Question: So In Firefox when I refresh <URL> page the HEX value keeps adding up. Like this

As you can see that's not a proper HEX. It only happens in when you refresh . Not enter the URL and press enter. Here's the code. I'm this is where the code is placed into the fields.
'''
console.log("Here are all the colors that have been generated since you loaded the page.
And ignore any warnings, thats normal.");
var r = $(".r");
var g = $(".g");
var b = $(".b");
r.val(r.val() + "255");
g.val(g.val() + "255");
b.val(b.val() + "255");
function setColor(color) {
var blackWhite = parseInt(color, 16) > 0xffffff / 2 ? 'black' : 'white';
document.body.style.backgroundColor = "#" + color;
document.body.style.color = blackWhite;
$('input').css({
borderColor: blackWhite,
color: blackWhite
});
$('a').css({
color: blackWhite,
color: blackWhite
});
console.log("#" + color);
$('.hex').val(color);
function hex2rgb(hex) {
var result = /^#?([a-f\d]{2})([a-f\d]{2})([a-f\d]{2})$/i.exec(hex);
return result ? {
r: parseInt(result[1], 16),
g: parseInt(result[2], 16),
b: parseInt(result[3], 16)
} : null;
}
$('.r').val(hex2rgb(color).r);
$('.g').val(hex2rgb(color).g);
$('.b').val(hex2rgb(color).b);
}
$(document).ready(function () {
$(document).keydown(function (e) {
if (e.keyCode == '32') {
setColor(Math.random().toString(16).slice(2, 8));
$(".dir").css("visibility", "hidden");
}
});
$('.hex').keyup(function () {
setColor($(this).val().replace(/^#+/i, ''));
});
});
function update() {
var red = parseInt($(".r").val(), 10);
var green = parseInt($(".g").val());
var blue = parseInt($(".b").val());
red = red || 255;
green = green || 255;
blue = blue || 255;
var rgb = RGB2HTML(red, green, blue);
$(".hex").val(rgb);
$("body").css("background", "#" + rgb);
}
function hex(num) {
var ret = num.toString(16);
if (ret.length < 2) {
ret = "0" + ret;
}
return ret;
}
function RGB2HTML(red, green, blue) {
return hex(red) + hex(green) + hex(blue);
}
$(function () {
$('.r, .g, .b').keyup(update);
update();
});
$('.newclass').click(function () {
$('.hex').val('');
$('.r').val('');
$('.g').val('');
$('.b').val('');
$("body").css("background", "#fff");
$("body").css("color", "black");
$(".hex").css("border", "3px solid black");
$(".hex").css("color", "black");
$(".r").css("border", "3px solid black");
$(".r").css("color", "black");
$(".g").css("border", "3px solid black");
$(".g").css("color", "black");
$(".b").css("border", "3px solid black");
$(".b").css("color", "black");
$("a").css("color", "black");
});
'''
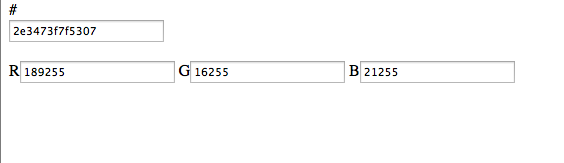
Answer: I have checked your code and tested it on a local server. This seems to be a firefox bug with JSBin. It should work fine on your website. I have used the same code on 'jsfiddle' and it works in forefox without any problems.
DEMO <URL>
Why are you doing this :
'''
r.val(r.val() + "255");
g.val(g.val() + "255");
b.val(b.val() + "255");
'''
And not this? :
'''
r.val("255");
g.val("255");
b.val("255");
'''